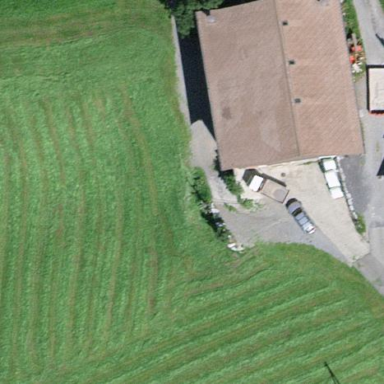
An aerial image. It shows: Farm auxiliary building.